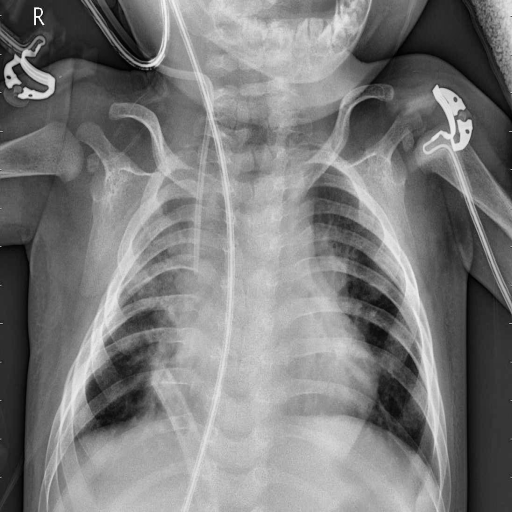
Finding: PNEUMONIA